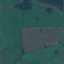
Land use / land cover class: Pasture